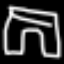
Label: pants